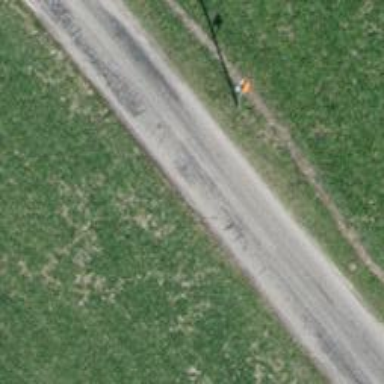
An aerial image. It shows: Pipeline marker.